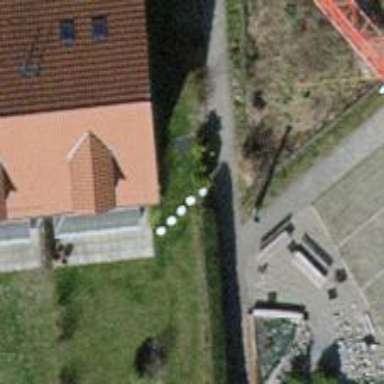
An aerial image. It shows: Terrace building.